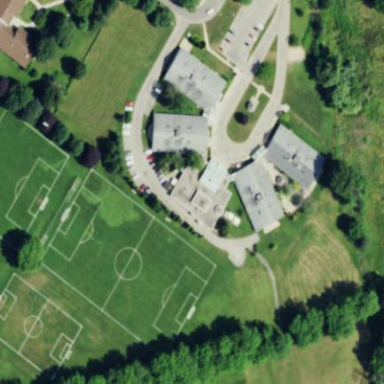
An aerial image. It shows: Nursing home building.